Question: As I have 'CustomView' where i want to detect 'Touch Event' like when user do 'Touch' Down/Up and release or visa versa as in this Image.

Swipe But in Which i Get only coordinate where user releasing the finger. like tap on 'X = 100' and releasing on '10' and m getting '10' only.
Want to get whole coordinate like user tap on 'X = 100' and release on 'X = 80' then looking for on every single coordinate changed like '100,99,98,97,96,95,94.......80.' equally as finger moving.
Please if anyone have any idea about it or something i forget to do.
Please Review.
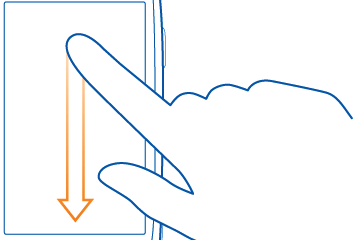
Answer: Change this to your .h file
'''
@interface ViewController : UIViewController{
CGFloat touchStartPoint;
CGFloat touchOffsetPoint;
CGFloat tempTouchOffsetPoint;
}
@end
'''
And this to your .m file
'''
-(void)touchesBegan:(NSSet *)touches withEvent:(UIEvent *)event{
UITouch *touch=[touches anyObject];
touchStartPoint=[touch locationInView:self.view].y;
touchOffsetPoint = 0;
tempTouchOffsetPoint = 0;
// NSLog(@"touchStartPoint = %f",touchStartPoint);
}
-(void)touchesMoved:(NSSet *)touches withEvent:(UIEvent *)event{
UITouch *touch=[touches anyObject];
touchOffsetPoint = [touch locationInView:self.view].y - touchStartPoint;
if (touchOffsetPoint>tempTouchOffsetPoint) {
NSLog(@"touch down");
}else{
NSLog(@"touch up");
}
tempTouchOffsetPoint = touchOffsetPoint;
}
'''